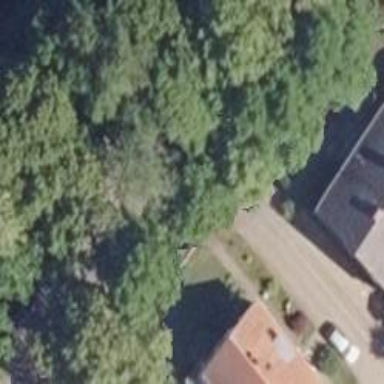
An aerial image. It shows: Residential road.